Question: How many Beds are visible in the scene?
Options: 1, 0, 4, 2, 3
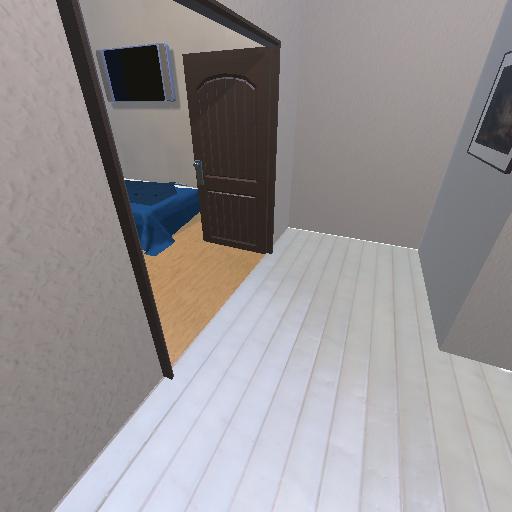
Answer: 1